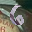
Label: 6